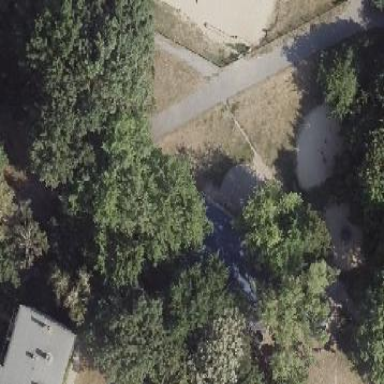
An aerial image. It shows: Playground surrounded by fence.